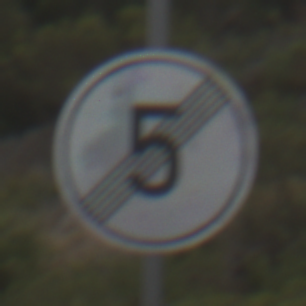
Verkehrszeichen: EndeGeschwindigkeit5
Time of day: Midday
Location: Outdoor (Nature)
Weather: Overcast
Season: NotSpecified
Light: Natural